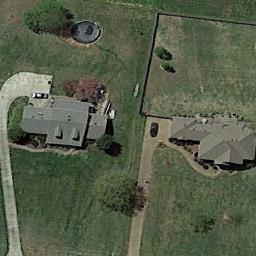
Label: sparse_residential